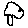
Label: tree